Question: I'm writting my own 'Error Dialog' to handle exceptions on my Forms, I would like to create a template Item of this Dialog and I'm gonna use some images in the Dialog but I don't want to fill the template with external resources.

For the PictureBox I'm using the 'SystemIcons' Class to get and display the Error Bitmap.
'''
PictureBox_Error.BackgroundImage = SystemIcons.Error.ToBitmap
'''
But as you can see I need more resources for each 'ToolStripButton' of the image above.
Then my question is:
Exist more Classes to use predefined Icons/Images in .NET Framework like the 'SystemIcons' Class?, if not, What could be the better way to access/retrieve the Bitmaps stored in Windows resource dll's as 'Shell32.dll' (which stores all the icons that I need)?, using API or managed code?, which API? ...or which native Class?
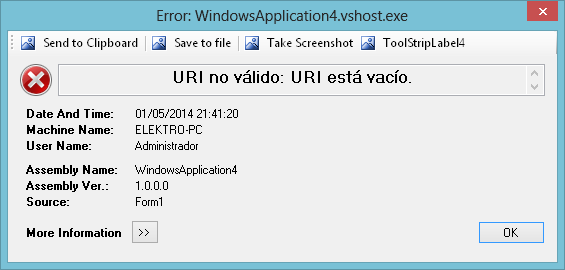
Answer: You could do it like this. Google is full of answers you know. You might have to add some references. Just right click on the error if there is one.
<URL>
C#
'''
private void IconToBitmap(PaintEventArgs e)
{
// Construct an Icon.
Icon icon1 = new Icon(SystemIcons.Exclamation, 40, 40);
// Call ToBitmap to convert it.
Bitmap bmp = icon1.ToBitmap();
// Draw the bitmap.
e.Graphics.DrawImage(bmp, new Point(30, 30));
}
'''
vb.net
'''
Private Sub IconToBitmap(ByVal e As PaintEventArgs)
' Construct an Icon.'
Dim icon1 As New Icon(SystemIcons.Exclamation, 40, 40)
' Call ToBitmap to convert it.'
Dim bmp As Bitmap = icon1.ToBitmap()
' Draw the bitmap.'
e.Graphics.DrawImage(bmp, New Point(30, 30))
End Sub
'''